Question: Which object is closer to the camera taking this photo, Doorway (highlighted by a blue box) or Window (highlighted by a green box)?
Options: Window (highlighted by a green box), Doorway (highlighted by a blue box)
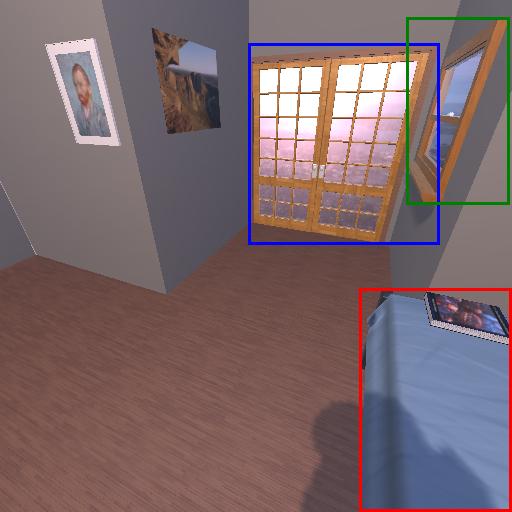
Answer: Window (highlighted by a green box)